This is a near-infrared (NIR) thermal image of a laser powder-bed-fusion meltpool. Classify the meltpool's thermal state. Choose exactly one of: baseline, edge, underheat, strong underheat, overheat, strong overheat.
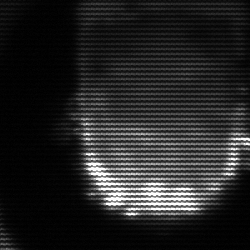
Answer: baseline